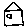
Label: house